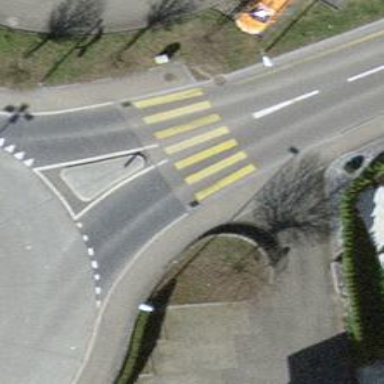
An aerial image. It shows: Uncontrolled zebra crossing on the road.